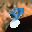
Label: 8